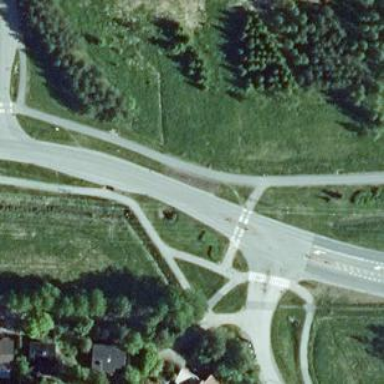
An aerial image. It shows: Island crossing on the road.